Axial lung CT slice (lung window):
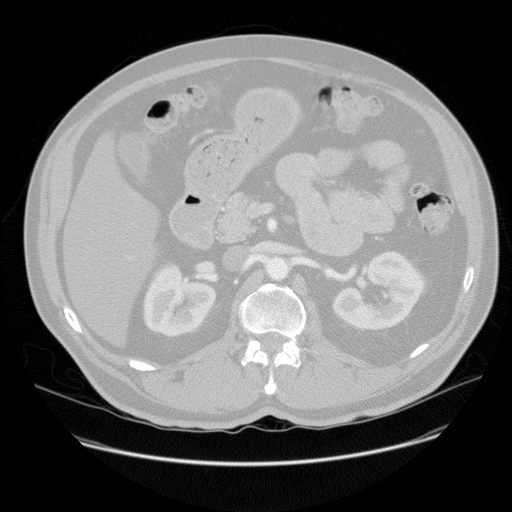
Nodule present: no